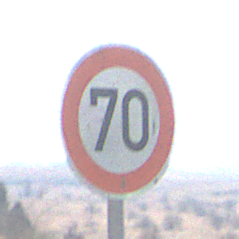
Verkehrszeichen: Geschwindigkeit70
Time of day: Midday
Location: Outdoor (Nature)
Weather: Clear
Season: NotSpecified
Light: Natural